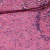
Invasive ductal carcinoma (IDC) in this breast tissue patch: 0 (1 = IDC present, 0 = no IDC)